Question: what I am trying to accomplish is this image:

now what I've done so far is:
'''
<ul class="flechalista">
<li><a href="#">2012</a>
<ul class="flechalista">
<li>Enero</li>
<li>Febrero</li>
<li>Marzo</li>
<li>Abril</li>
</ul>
</li>
</ul>
'''
and my css is this:
'''
.flechalista{background:#fff;}
.flechalista li{background:#fff url(../img/red_arrow.png) no-repeat 10px 4px; padding:5px 0 5px 30px !important; border-bottom:1px solid #000;}
'''
Now this works except that as you can see the border-bottom is for every li and full width.
I think I could make a first LI with less padding(2012) and the months LI's would have a bit more padding. But is there a way using what i have an playing with the css make it work?
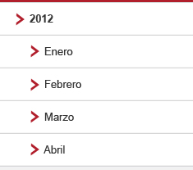
Answer: '''
.flechalista{background:#fff;}
.flechalista li ul li{padding:5px 0 5px 50px !important; border-bottom:1px solid #000;}
.flechalista li a{padding:5px 0 5px 10px !important; display:block; width:100%; border-bottom:1px solid #000;}
'''
Demo: <URL>